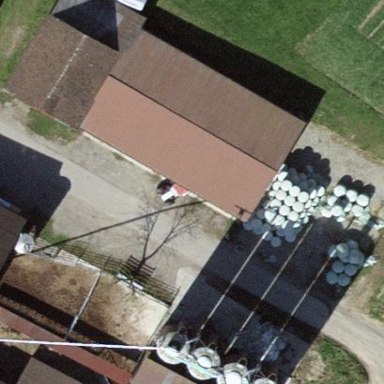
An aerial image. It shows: Shed building.